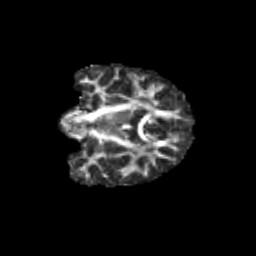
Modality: FA
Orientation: coronal
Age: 12
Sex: female
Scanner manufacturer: siemens
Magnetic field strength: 3 T
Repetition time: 3.8 s
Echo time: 0.07 s